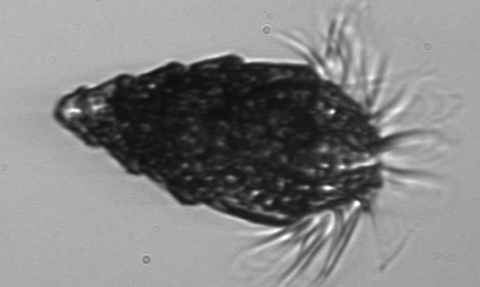
Label: Laboea_strobila